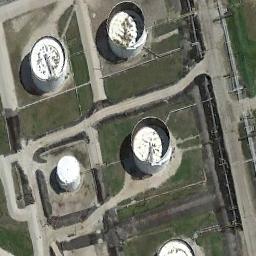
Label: storage_tank